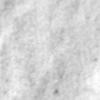
Label: no_change